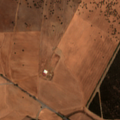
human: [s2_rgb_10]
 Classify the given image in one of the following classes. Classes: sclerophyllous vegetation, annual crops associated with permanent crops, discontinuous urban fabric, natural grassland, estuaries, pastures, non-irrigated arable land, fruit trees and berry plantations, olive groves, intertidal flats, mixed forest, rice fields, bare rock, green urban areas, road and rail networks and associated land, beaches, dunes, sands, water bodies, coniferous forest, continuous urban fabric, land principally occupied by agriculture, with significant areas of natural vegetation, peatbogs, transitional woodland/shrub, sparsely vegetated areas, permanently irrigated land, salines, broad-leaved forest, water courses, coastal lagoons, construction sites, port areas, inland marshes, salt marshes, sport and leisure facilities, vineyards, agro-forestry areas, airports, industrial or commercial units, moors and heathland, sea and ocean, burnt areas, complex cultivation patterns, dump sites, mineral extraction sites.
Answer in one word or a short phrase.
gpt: non-irrigated arable land, complex cultivation patterns, agro-forestry areas, broad-leaved forest